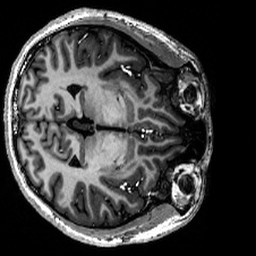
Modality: T1w
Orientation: axial
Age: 21
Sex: female
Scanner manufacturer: siemens
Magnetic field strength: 6.98 T
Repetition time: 6 s
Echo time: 0.00299 s